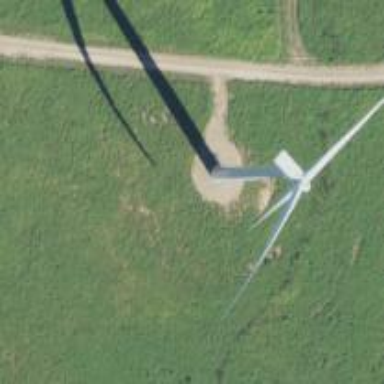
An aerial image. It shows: Wind generator powered by horizontal-axis wind turbine.